Brain MRI, t1w sequence, axial 2D slice.
Patient: age 27, sex F, weight 95 kg, height 1.95 m
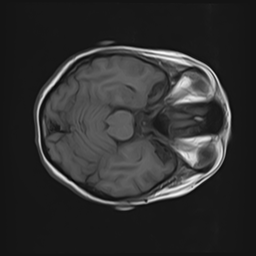